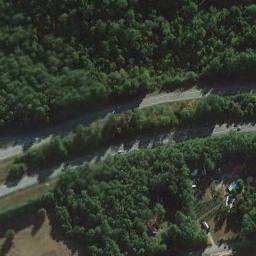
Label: freeway